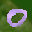
Label: 0